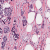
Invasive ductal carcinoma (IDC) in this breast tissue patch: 1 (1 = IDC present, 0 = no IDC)